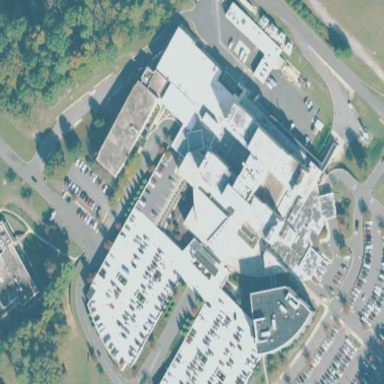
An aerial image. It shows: Healthcare facility identified as hospital.